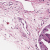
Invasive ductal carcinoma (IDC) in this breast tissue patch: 0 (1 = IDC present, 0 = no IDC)